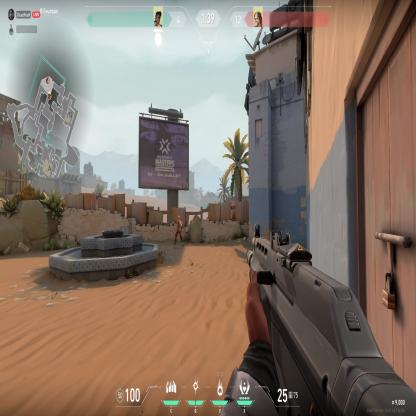
Label: enemy